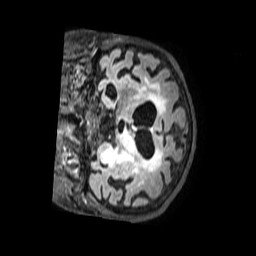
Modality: FLAIR
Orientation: coronal
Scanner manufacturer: philips
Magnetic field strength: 3 T
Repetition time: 4.8 s
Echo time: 0.2911 s